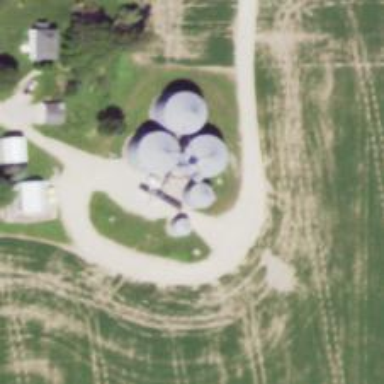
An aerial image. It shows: Silo.